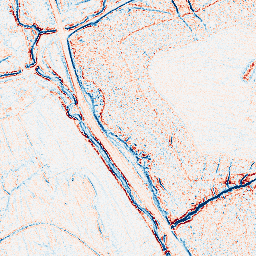
Category: edge_preserving
Decomposition family: anisotropic_diffusion
Decomposition parameters: iterations: 5
kappa: 10
gamma: 0.1
Upsampling method: cubic_catmull_rom
Upsampling parameters: scale: 2
Upsampling scale: 2